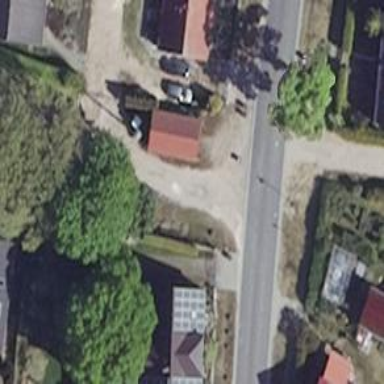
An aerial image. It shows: Residential road with sandy surface.